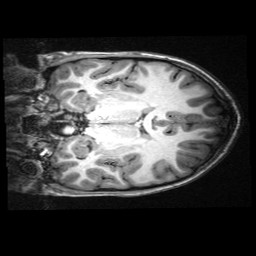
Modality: T1w
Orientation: coronal
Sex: male